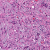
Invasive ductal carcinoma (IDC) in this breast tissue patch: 0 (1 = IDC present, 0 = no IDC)